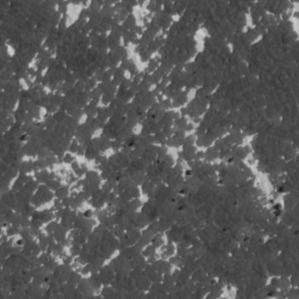
Label: frost